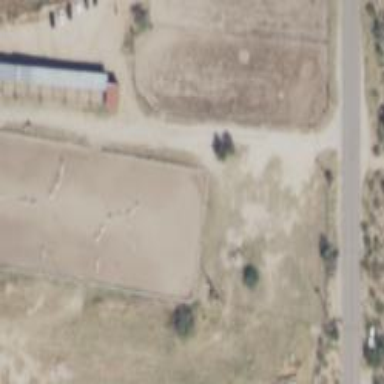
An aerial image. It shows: Equestrian pitch used for leisure and sports activities.